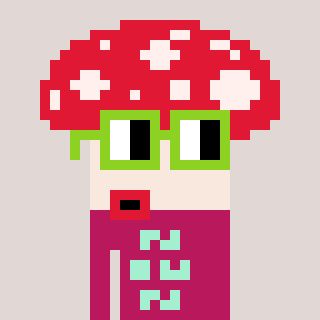
a pixel art character with square light green glasses, a mushroom-shaped head and a darkpink-colored body on a warm background